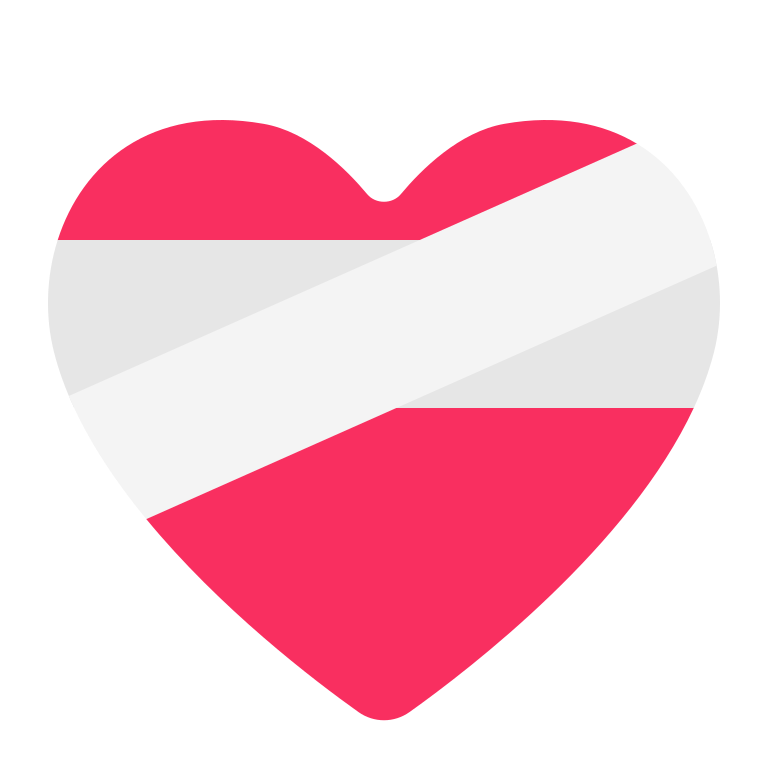
mending heart flat